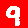
Digit: 9